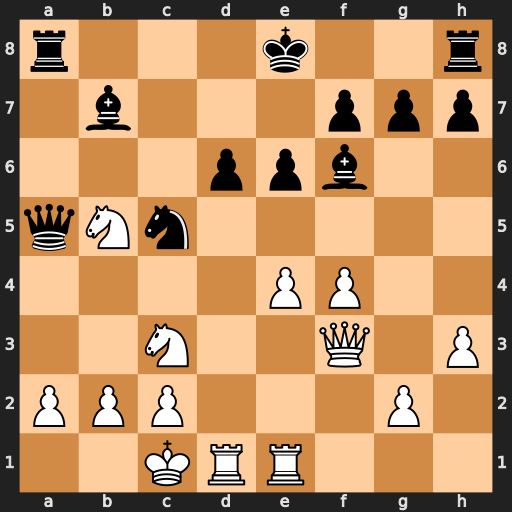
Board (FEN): r3k2r/1b3ppp/3ppb2/qNn5/4PP2/2N2Q1P/PPP3P1/2KRR3
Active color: w
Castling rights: kq
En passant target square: -
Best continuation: Nxd6+ Kf8 Nxb7